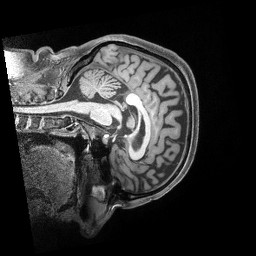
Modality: T1w
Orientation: sagittal
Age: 39
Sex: female
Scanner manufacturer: siemens
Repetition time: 2.4 s
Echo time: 0.00231 s